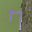
Label: 7